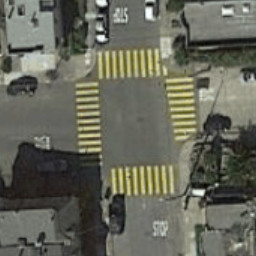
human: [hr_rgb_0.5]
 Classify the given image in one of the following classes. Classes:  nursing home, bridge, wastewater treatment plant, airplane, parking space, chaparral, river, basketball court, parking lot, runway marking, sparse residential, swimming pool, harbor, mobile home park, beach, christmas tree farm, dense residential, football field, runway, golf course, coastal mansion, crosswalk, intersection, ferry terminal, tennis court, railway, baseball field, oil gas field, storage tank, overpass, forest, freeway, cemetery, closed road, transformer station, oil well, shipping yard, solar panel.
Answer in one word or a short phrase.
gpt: crosswalk